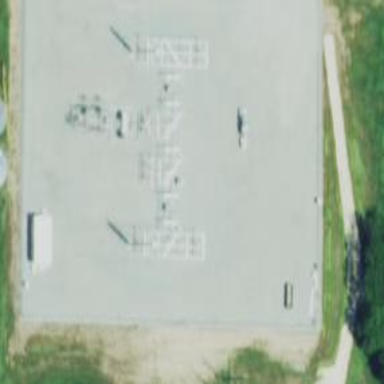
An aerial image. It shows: Distribution level power substation surrounded by fence.